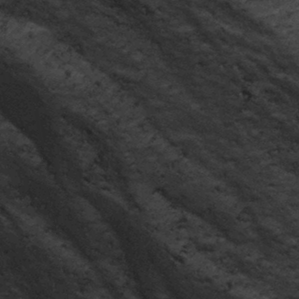
Label: frost